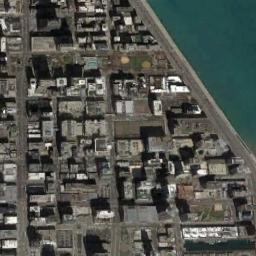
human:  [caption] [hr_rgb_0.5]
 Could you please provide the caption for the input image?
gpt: In a commercial area there are several tall buildings of different shapes and several roads with many cars  There is a river beside the buildings .

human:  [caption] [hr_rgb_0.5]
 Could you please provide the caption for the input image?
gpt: The commercial area is next to a river .

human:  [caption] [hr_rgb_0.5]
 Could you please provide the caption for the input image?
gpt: A commercial area with lots of buildings arranged neatly is next to the waters .

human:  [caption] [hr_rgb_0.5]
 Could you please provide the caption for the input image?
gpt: There are many small houses .

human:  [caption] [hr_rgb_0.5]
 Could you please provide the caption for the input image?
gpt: There are many buildings beside a sea on a commercial area .